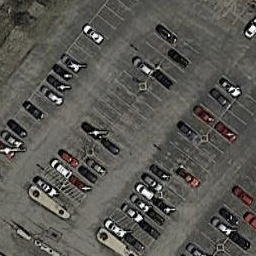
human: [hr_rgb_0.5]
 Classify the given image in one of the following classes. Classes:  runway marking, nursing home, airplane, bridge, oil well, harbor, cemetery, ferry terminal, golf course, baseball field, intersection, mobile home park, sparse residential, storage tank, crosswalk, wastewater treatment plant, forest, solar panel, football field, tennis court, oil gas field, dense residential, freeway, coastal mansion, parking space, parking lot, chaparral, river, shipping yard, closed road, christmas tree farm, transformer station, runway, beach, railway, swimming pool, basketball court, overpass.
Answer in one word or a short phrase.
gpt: parking lot